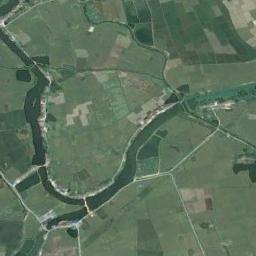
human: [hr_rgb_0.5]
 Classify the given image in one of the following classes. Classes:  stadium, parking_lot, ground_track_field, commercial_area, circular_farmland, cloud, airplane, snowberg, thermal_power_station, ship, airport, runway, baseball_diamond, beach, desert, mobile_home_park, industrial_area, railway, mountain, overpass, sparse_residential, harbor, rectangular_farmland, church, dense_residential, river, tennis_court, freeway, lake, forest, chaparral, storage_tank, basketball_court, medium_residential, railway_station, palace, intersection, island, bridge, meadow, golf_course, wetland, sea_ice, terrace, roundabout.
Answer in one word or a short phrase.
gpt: river